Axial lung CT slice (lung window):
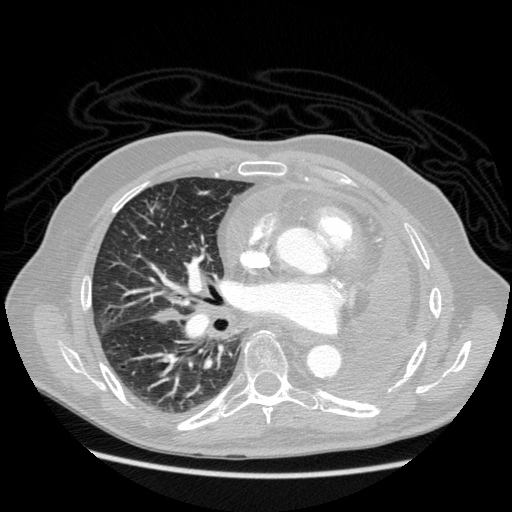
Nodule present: no